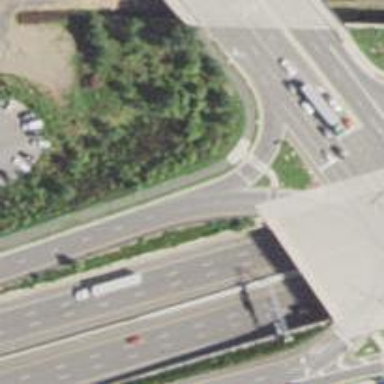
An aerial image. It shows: Trunk link highway with separate sidewalk.